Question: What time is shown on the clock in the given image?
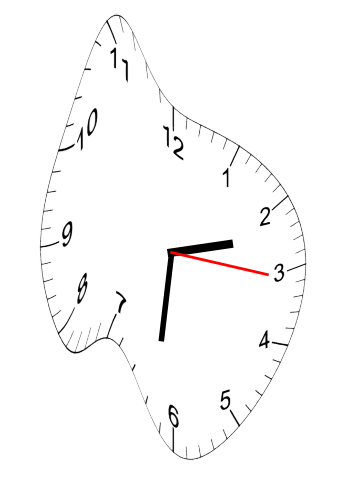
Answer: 02:31:16